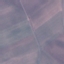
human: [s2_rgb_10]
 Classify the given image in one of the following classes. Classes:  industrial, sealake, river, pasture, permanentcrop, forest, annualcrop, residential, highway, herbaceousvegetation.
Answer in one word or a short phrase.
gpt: AnnualCrop